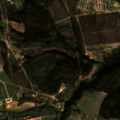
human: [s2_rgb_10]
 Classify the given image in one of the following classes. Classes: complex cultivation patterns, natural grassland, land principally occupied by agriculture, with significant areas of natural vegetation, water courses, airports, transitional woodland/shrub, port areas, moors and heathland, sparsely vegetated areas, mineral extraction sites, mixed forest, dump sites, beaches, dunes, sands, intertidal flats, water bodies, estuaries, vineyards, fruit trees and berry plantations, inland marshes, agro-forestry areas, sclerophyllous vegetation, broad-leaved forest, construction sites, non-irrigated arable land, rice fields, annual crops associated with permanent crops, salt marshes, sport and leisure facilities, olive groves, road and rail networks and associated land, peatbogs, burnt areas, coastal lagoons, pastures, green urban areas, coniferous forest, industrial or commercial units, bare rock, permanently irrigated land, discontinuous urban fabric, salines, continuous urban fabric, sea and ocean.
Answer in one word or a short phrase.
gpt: sport and leisure facilities, permanently irrigated land, pastures, broad-leaved forest, transitional woodland/shrub